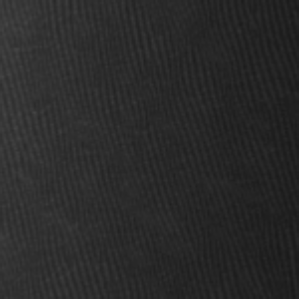
Label: frost